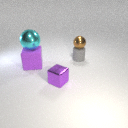
small purple metal cube to the right of large purple rubber cube